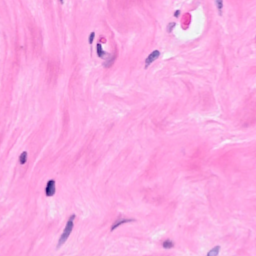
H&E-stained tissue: Breast